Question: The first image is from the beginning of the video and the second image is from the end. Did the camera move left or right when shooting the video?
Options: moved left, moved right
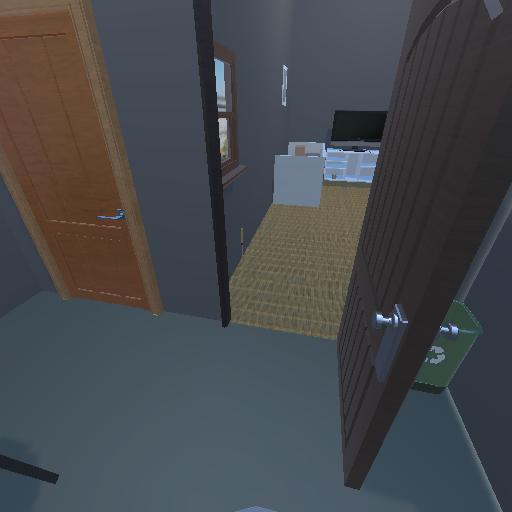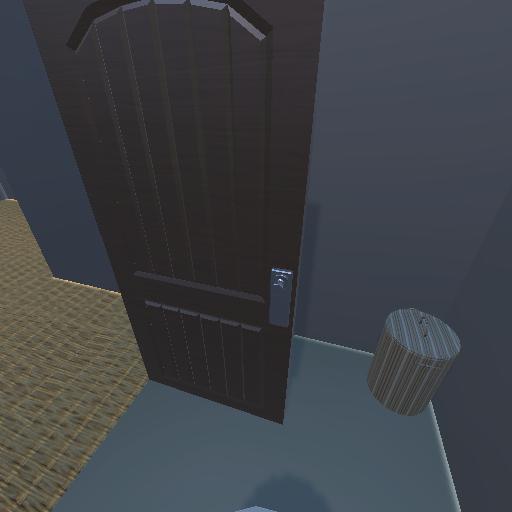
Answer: moved left